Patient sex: M
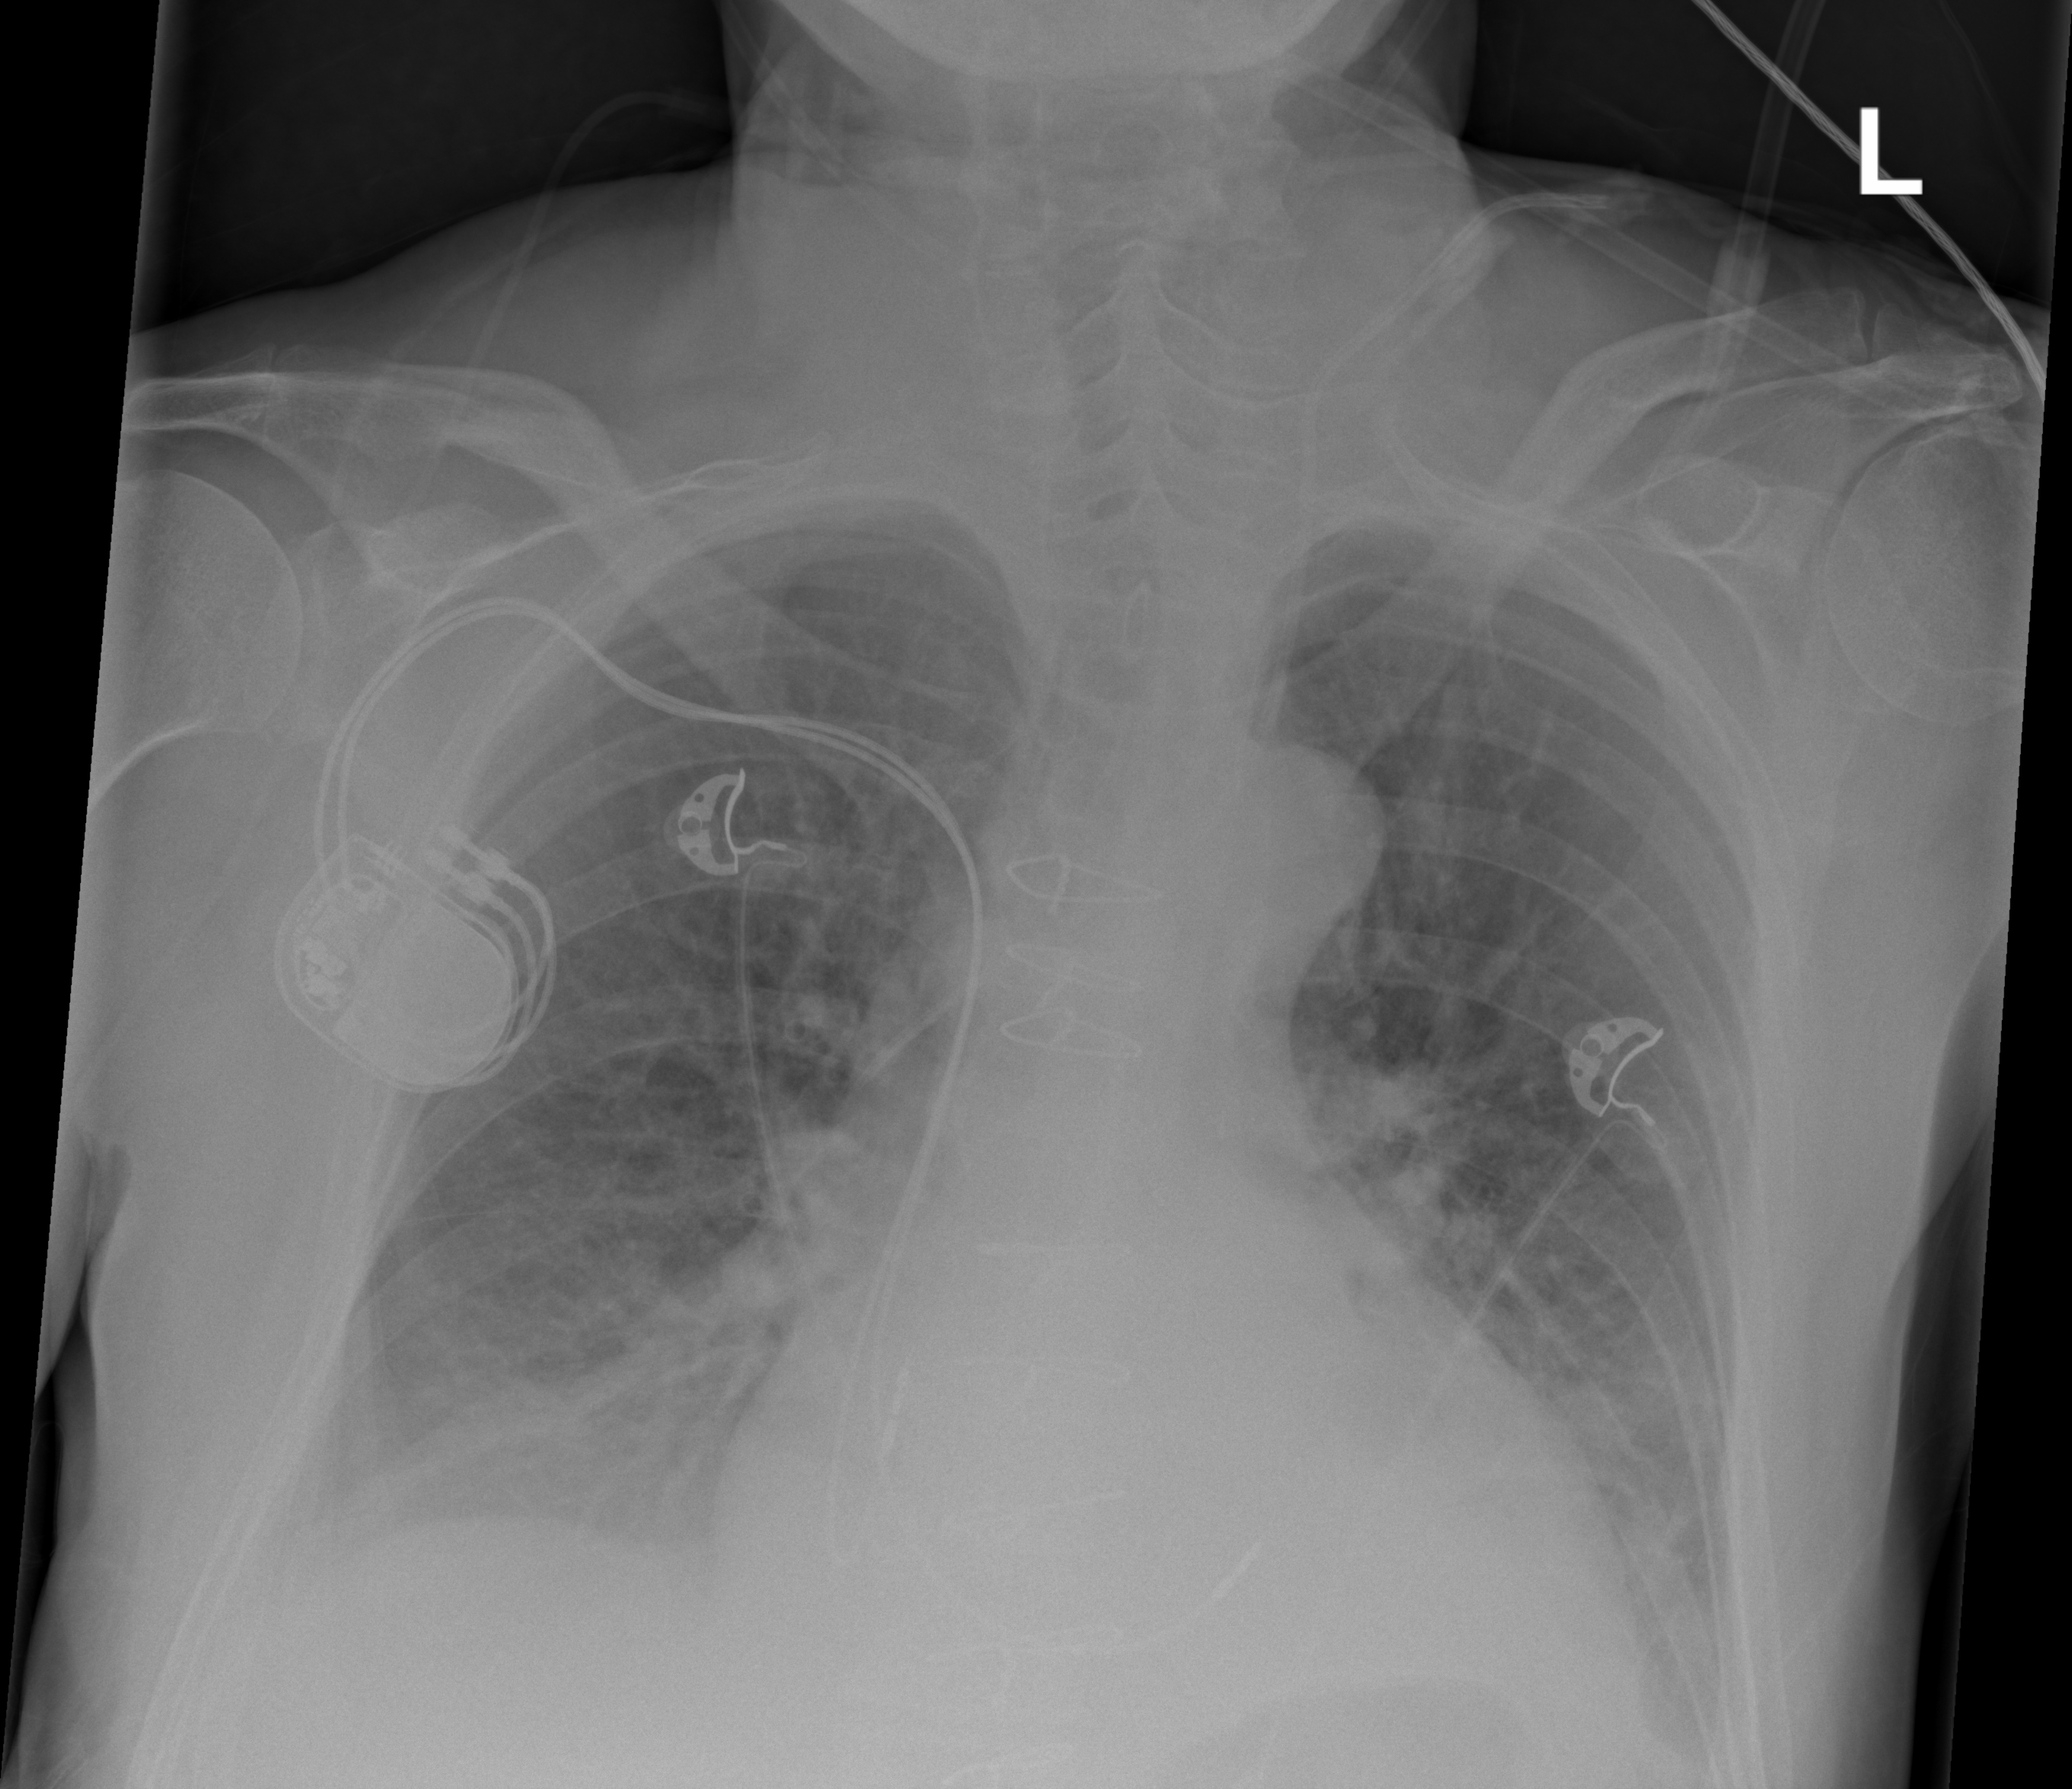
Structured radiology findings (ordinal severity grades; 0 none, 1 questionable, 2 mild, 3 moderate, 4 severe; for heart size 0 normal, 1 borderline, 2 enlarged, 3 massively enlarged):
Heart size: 2
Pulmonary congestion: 2
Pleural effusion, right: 3
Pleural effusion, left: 2
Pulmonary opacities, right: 1
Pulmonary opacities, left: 1
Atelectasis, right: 2
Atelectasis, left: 2